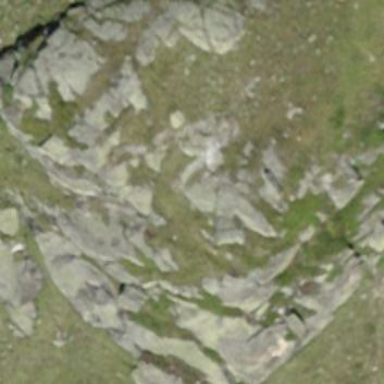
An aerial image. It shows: Landscape of bare rock.